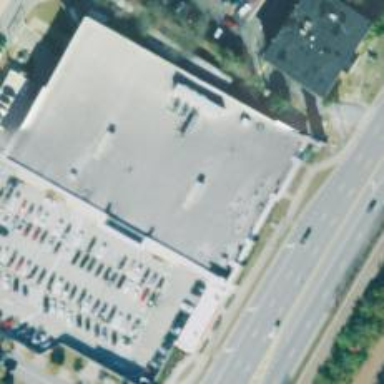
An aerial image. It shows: Supermarket.